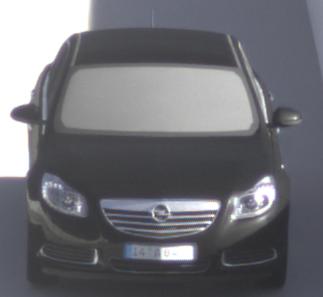
Make: Opel
Model: Insignia 1.6
Detailed model: Insignia (A) Notch Back
Model produced from: 2008/11
Model produced until: 2008/12
Doors: 4
Color: black
Road condition: dry road
Daytime: morning or afternoon
Contrast: high contrast